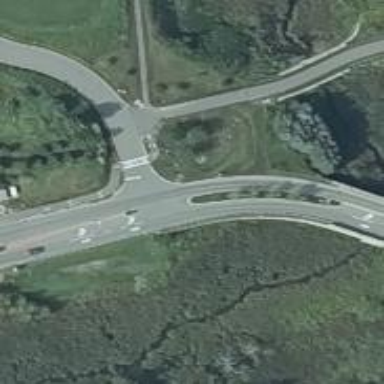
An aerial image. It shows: Crossing on cycleway.